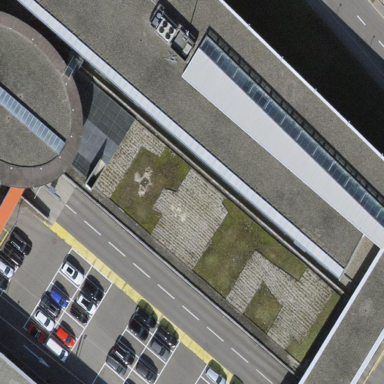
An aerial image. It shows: Civic building.